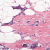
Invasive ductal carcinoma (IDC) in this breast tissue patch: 1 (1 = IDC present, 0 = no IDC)